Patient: sex M, age 77
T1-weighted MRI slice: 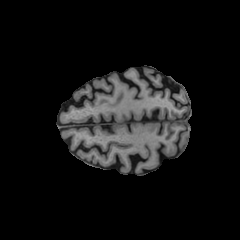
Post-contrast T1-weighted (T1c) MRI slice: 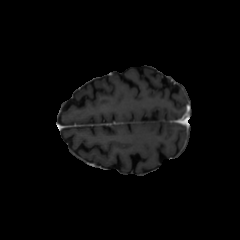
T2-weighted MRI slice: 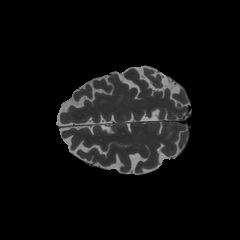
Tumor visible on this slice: no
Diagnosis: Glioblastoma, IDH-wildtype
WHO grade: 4